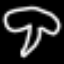
Label: mushroom